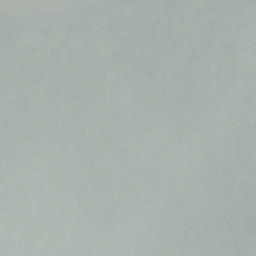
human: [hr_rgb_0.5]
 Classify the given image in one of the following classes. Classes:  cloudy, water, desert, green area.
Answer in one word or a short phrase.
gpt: cloudy